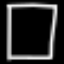
Label: square